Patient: sex F, age 31
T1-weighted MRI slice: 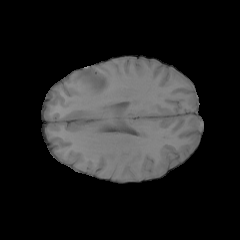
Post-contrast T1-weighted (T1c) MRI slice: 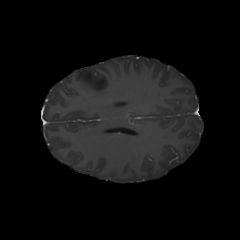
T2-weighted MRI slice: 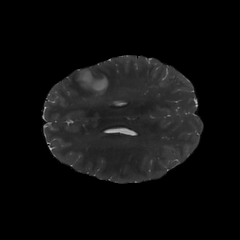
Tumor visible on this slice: yes
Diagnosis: Astrocytoma, IDH-mutant
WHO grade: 2